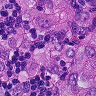
Metastatic tissue present: yes